Field crop: maize
Growth stage: 2
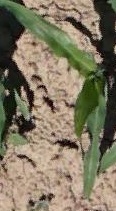
Species: maize